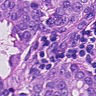
Metastatic tissue present: yes